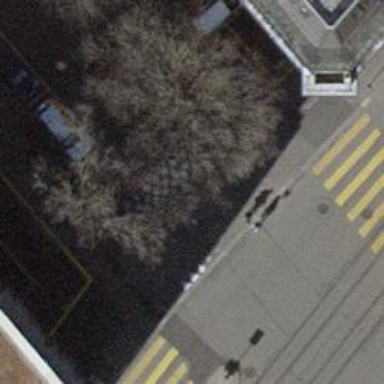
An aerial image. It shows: Unmarked crossing with traffic calming table on the road.